Question: I have started Payara 5 with the command line and liked to use the
Payara plugin in VS Code. I can not go ahead with the configuration, as I cannot select a domain:

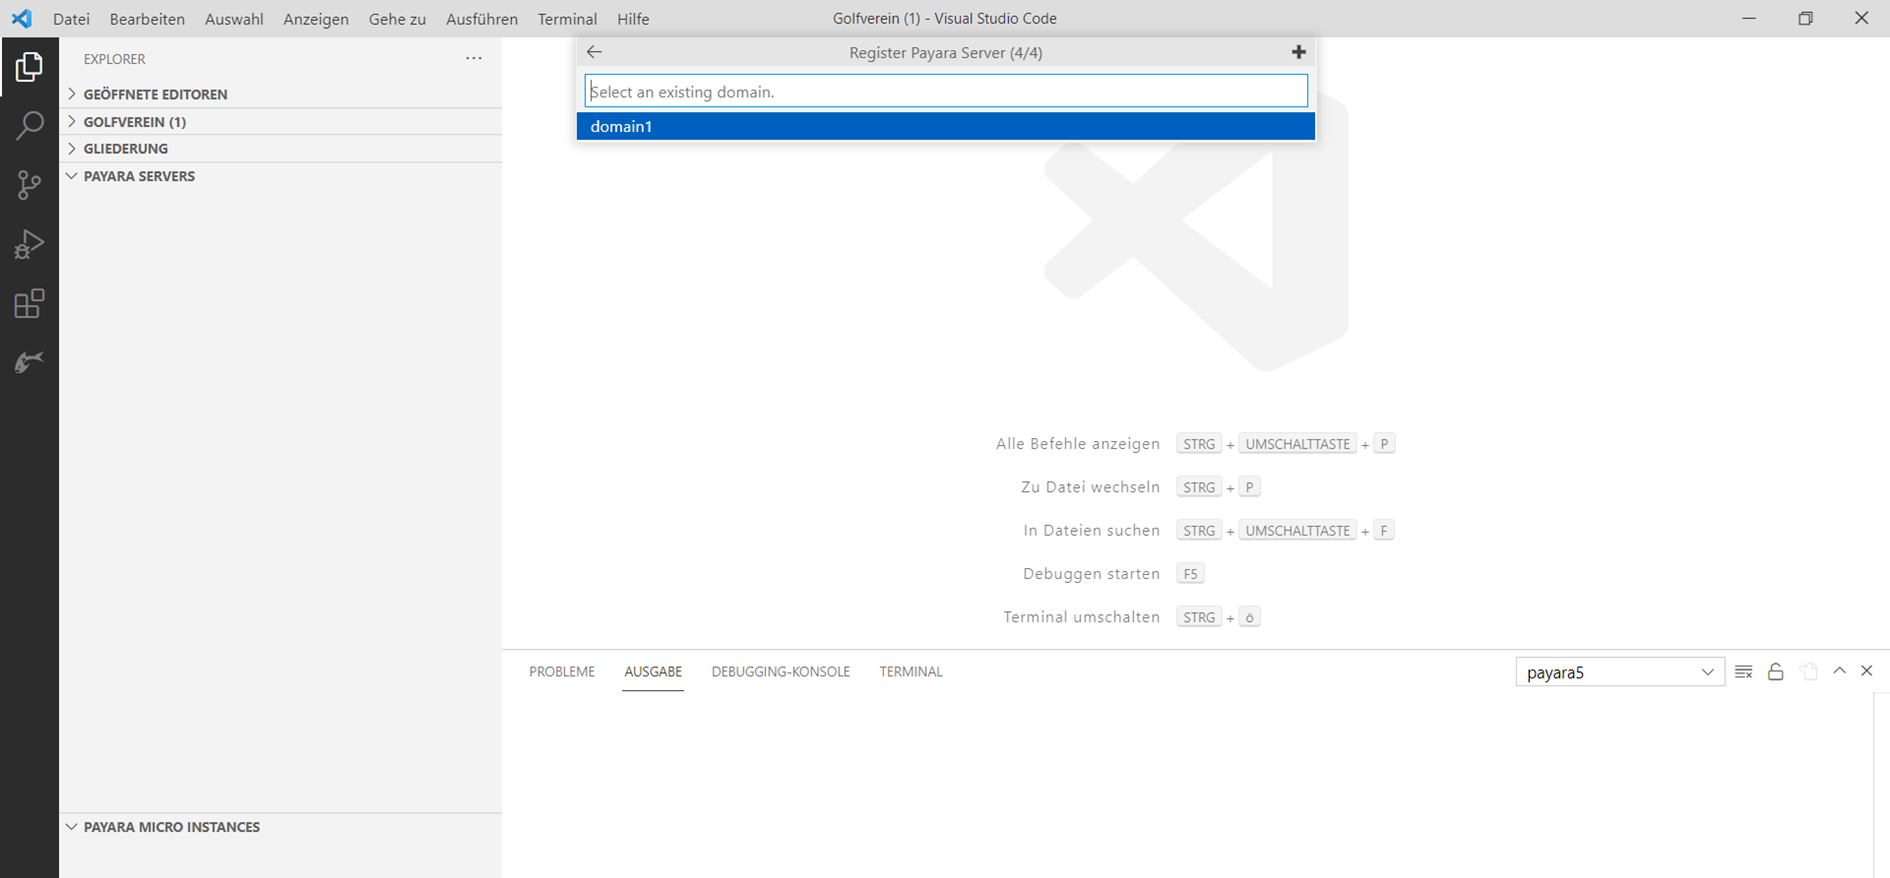
Answer: i had this problem too, only what i did is configure JAVA_HOME in environment variables, and in java path
'''
JAVA_HOME = C:\Program Files\Java\jdk-11.0.12;
path = %JAVA_HOME%in;
'''